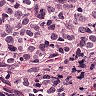
Metastatic tissue present: yes